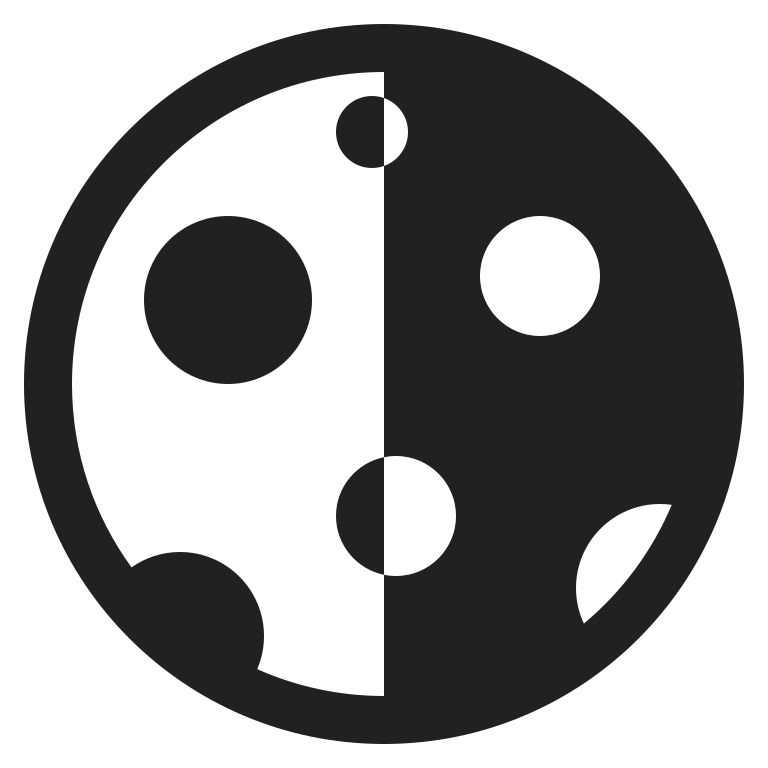
last quarter moon high contrast